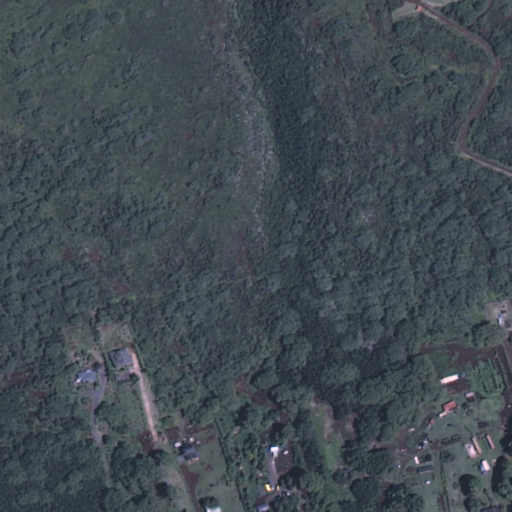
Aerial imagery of valley in Hawaii named Ki‘inohu Gulch containing only unknown